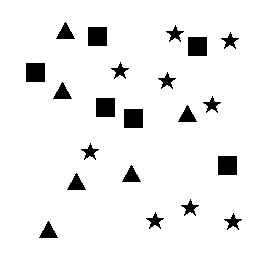
Squares: 6
Triangles: 6
Stars: 9
Total shapes: 21